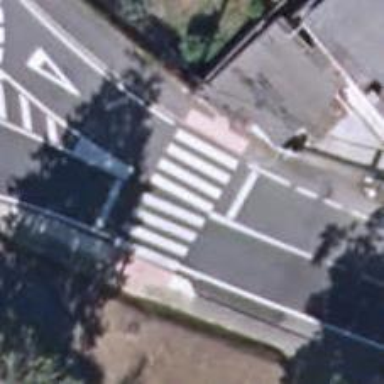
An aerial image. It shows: Uncontrolled zebra crossing on the road.